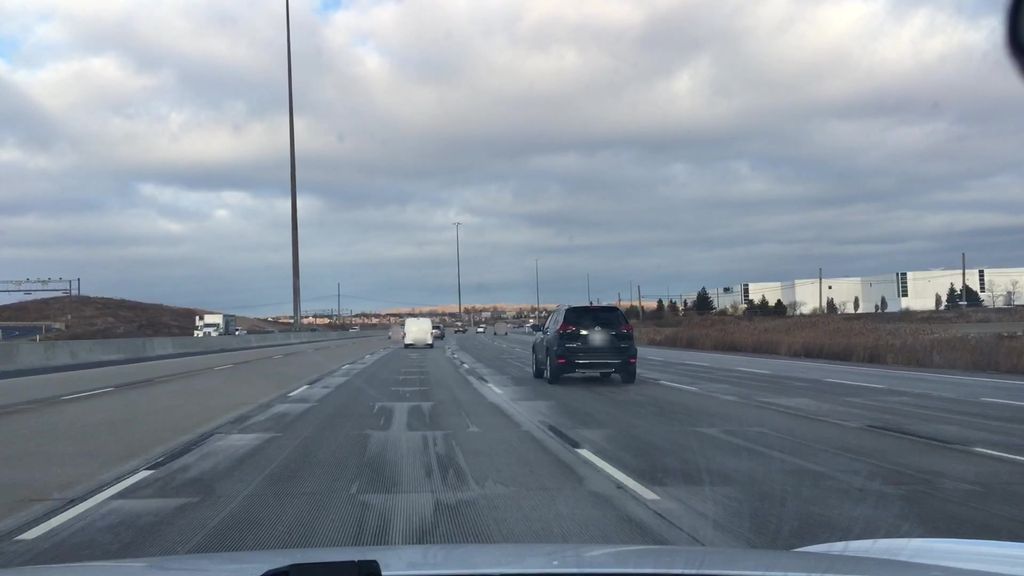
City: toronto